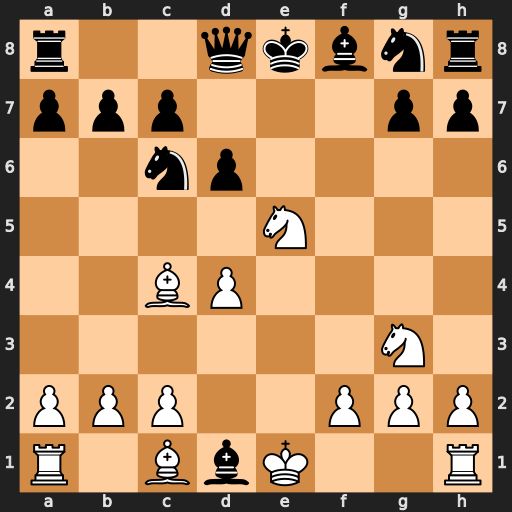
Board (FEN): r2qkbnr/ppp3pp/2np4/4N3/2BP4/6N1/PPP2PPP/R1BbK2R
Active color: w
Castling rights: KQkq
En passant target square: -
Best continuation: Bf7+ Ke7 Bg5+ Nf6 Nf5#